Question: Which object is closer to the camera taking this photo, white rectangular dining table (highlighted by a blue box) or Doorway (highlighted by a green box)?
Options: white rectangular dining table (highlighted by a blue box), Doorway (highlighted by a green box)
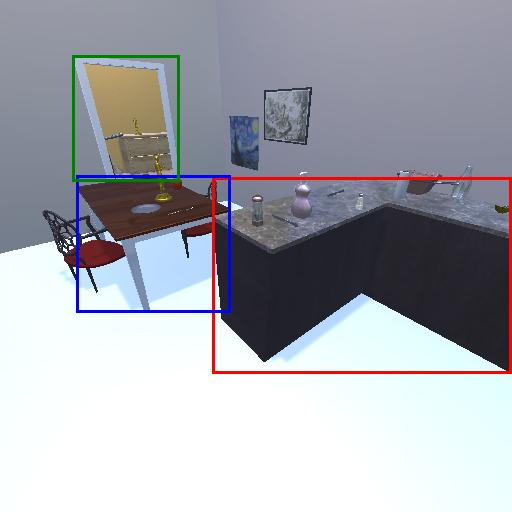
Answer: white rectangular dining table (highlighted by a blue box)